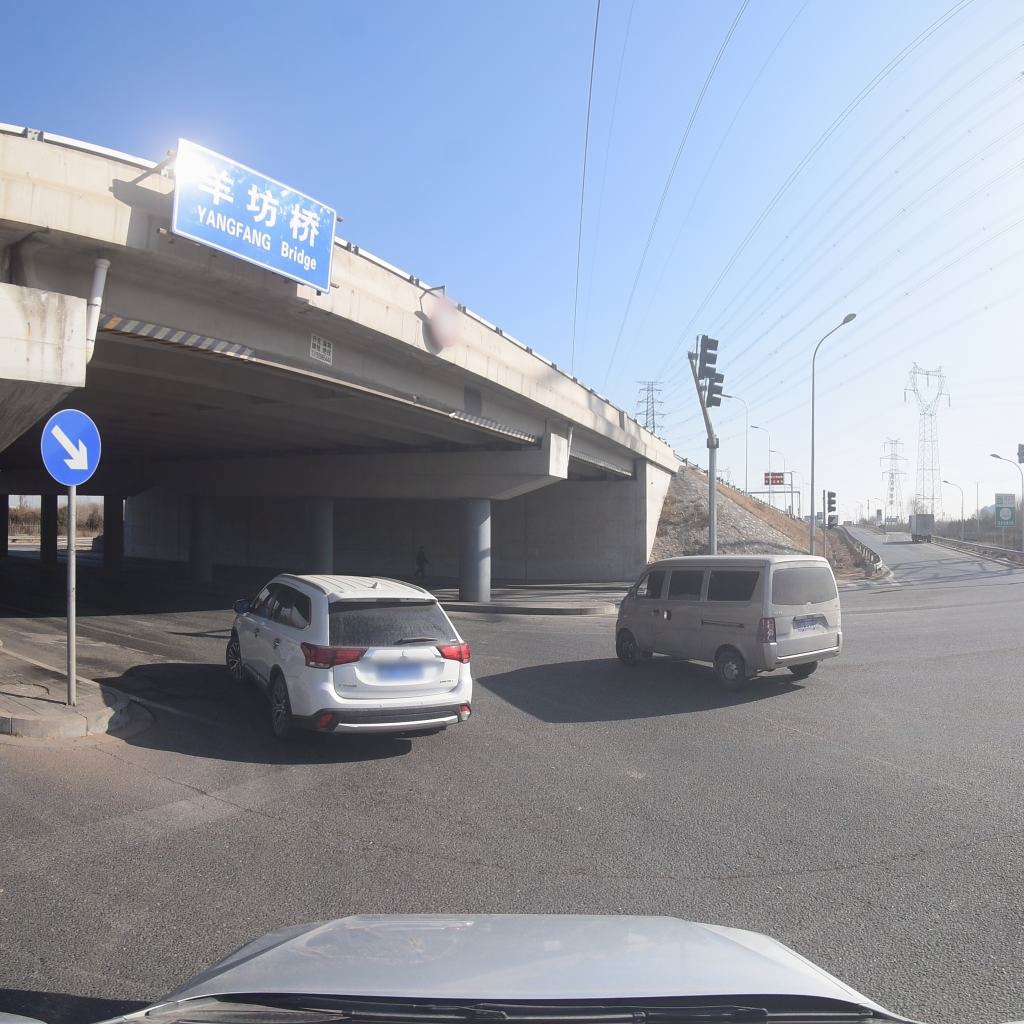
Region: Fengtai
Road damage annotations: transverse crack, manhole cover